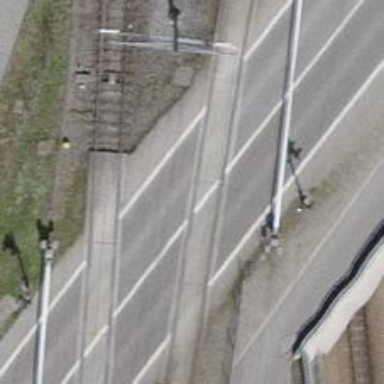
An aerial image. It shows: Level crossing with double half barrier.